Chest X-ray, AP view. Patient: 36 years old, sex F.
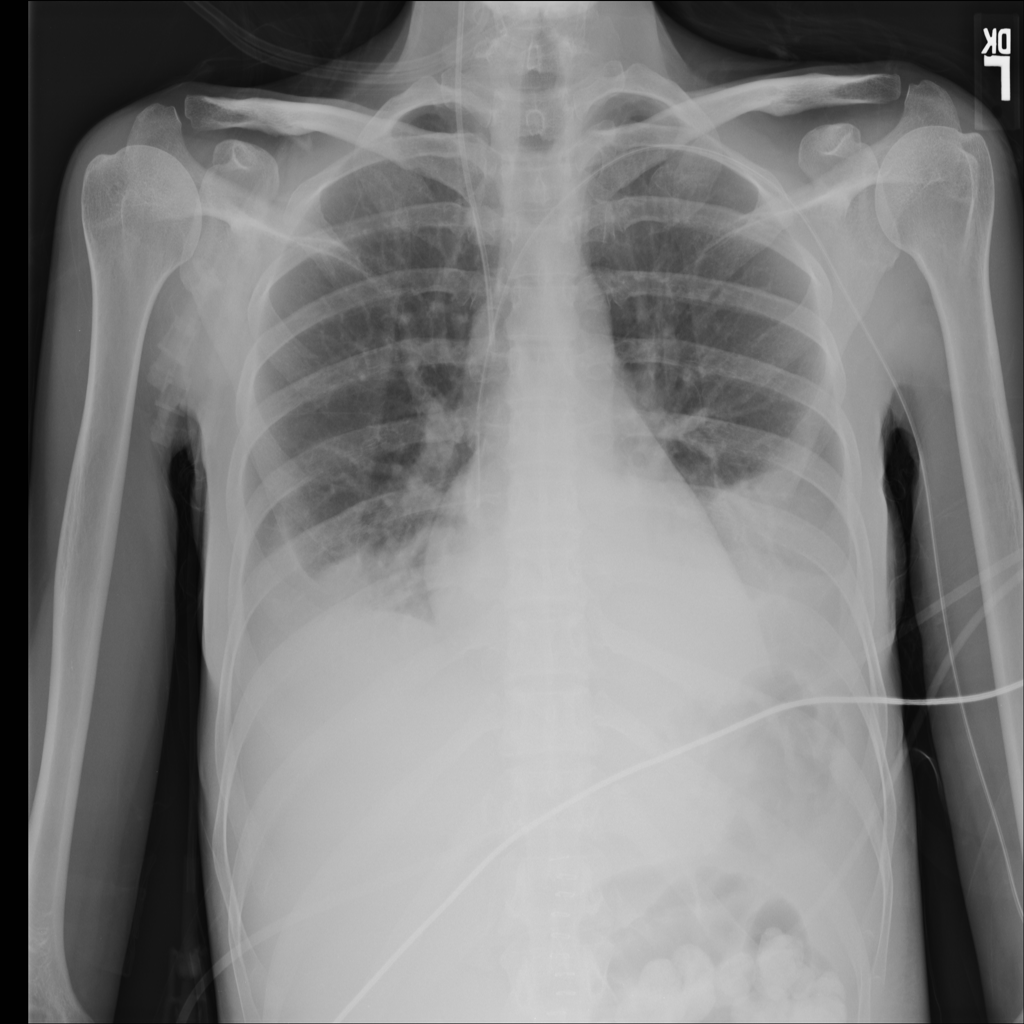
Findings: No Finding